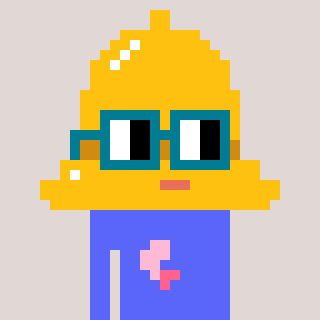
a pixel art character with square dark green glasses, a bell-shaped head and a purple-colored body on a warm background